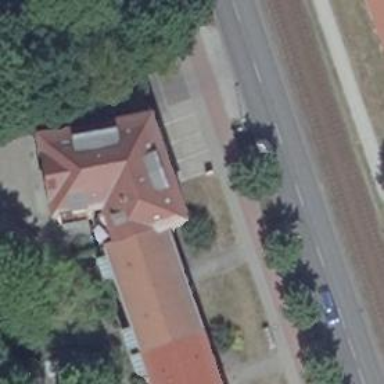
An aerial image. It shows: Commercial building.